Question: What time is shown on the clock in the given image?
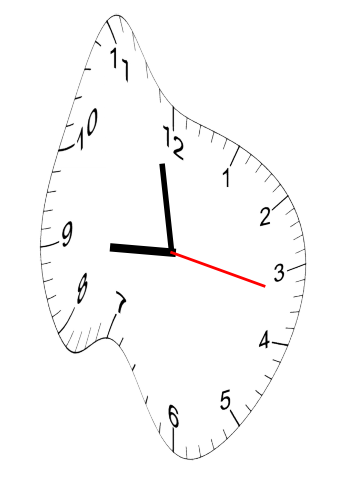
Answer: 08:58:17